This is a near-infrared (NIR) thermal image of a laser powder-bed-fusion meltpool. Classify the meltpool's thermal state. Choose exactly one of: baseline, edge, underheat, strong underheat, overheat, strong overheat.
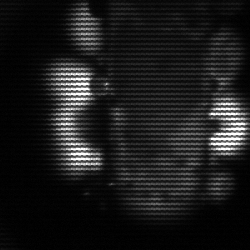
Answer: strong underheat